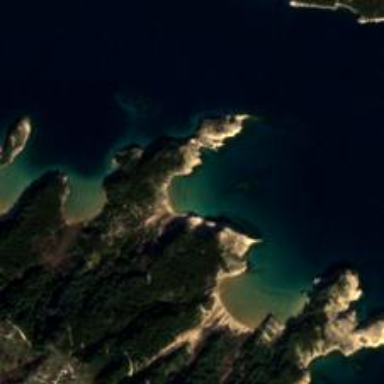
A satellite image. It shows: Beautiful bay with natural surroundings.